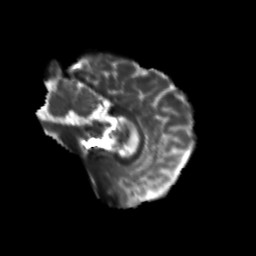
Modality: T2w
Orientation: sagittal
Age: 24
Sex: male
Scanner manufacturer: siemens
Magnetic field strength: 3 T
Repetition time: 3.5 s
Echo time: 0.113 s